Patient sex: F
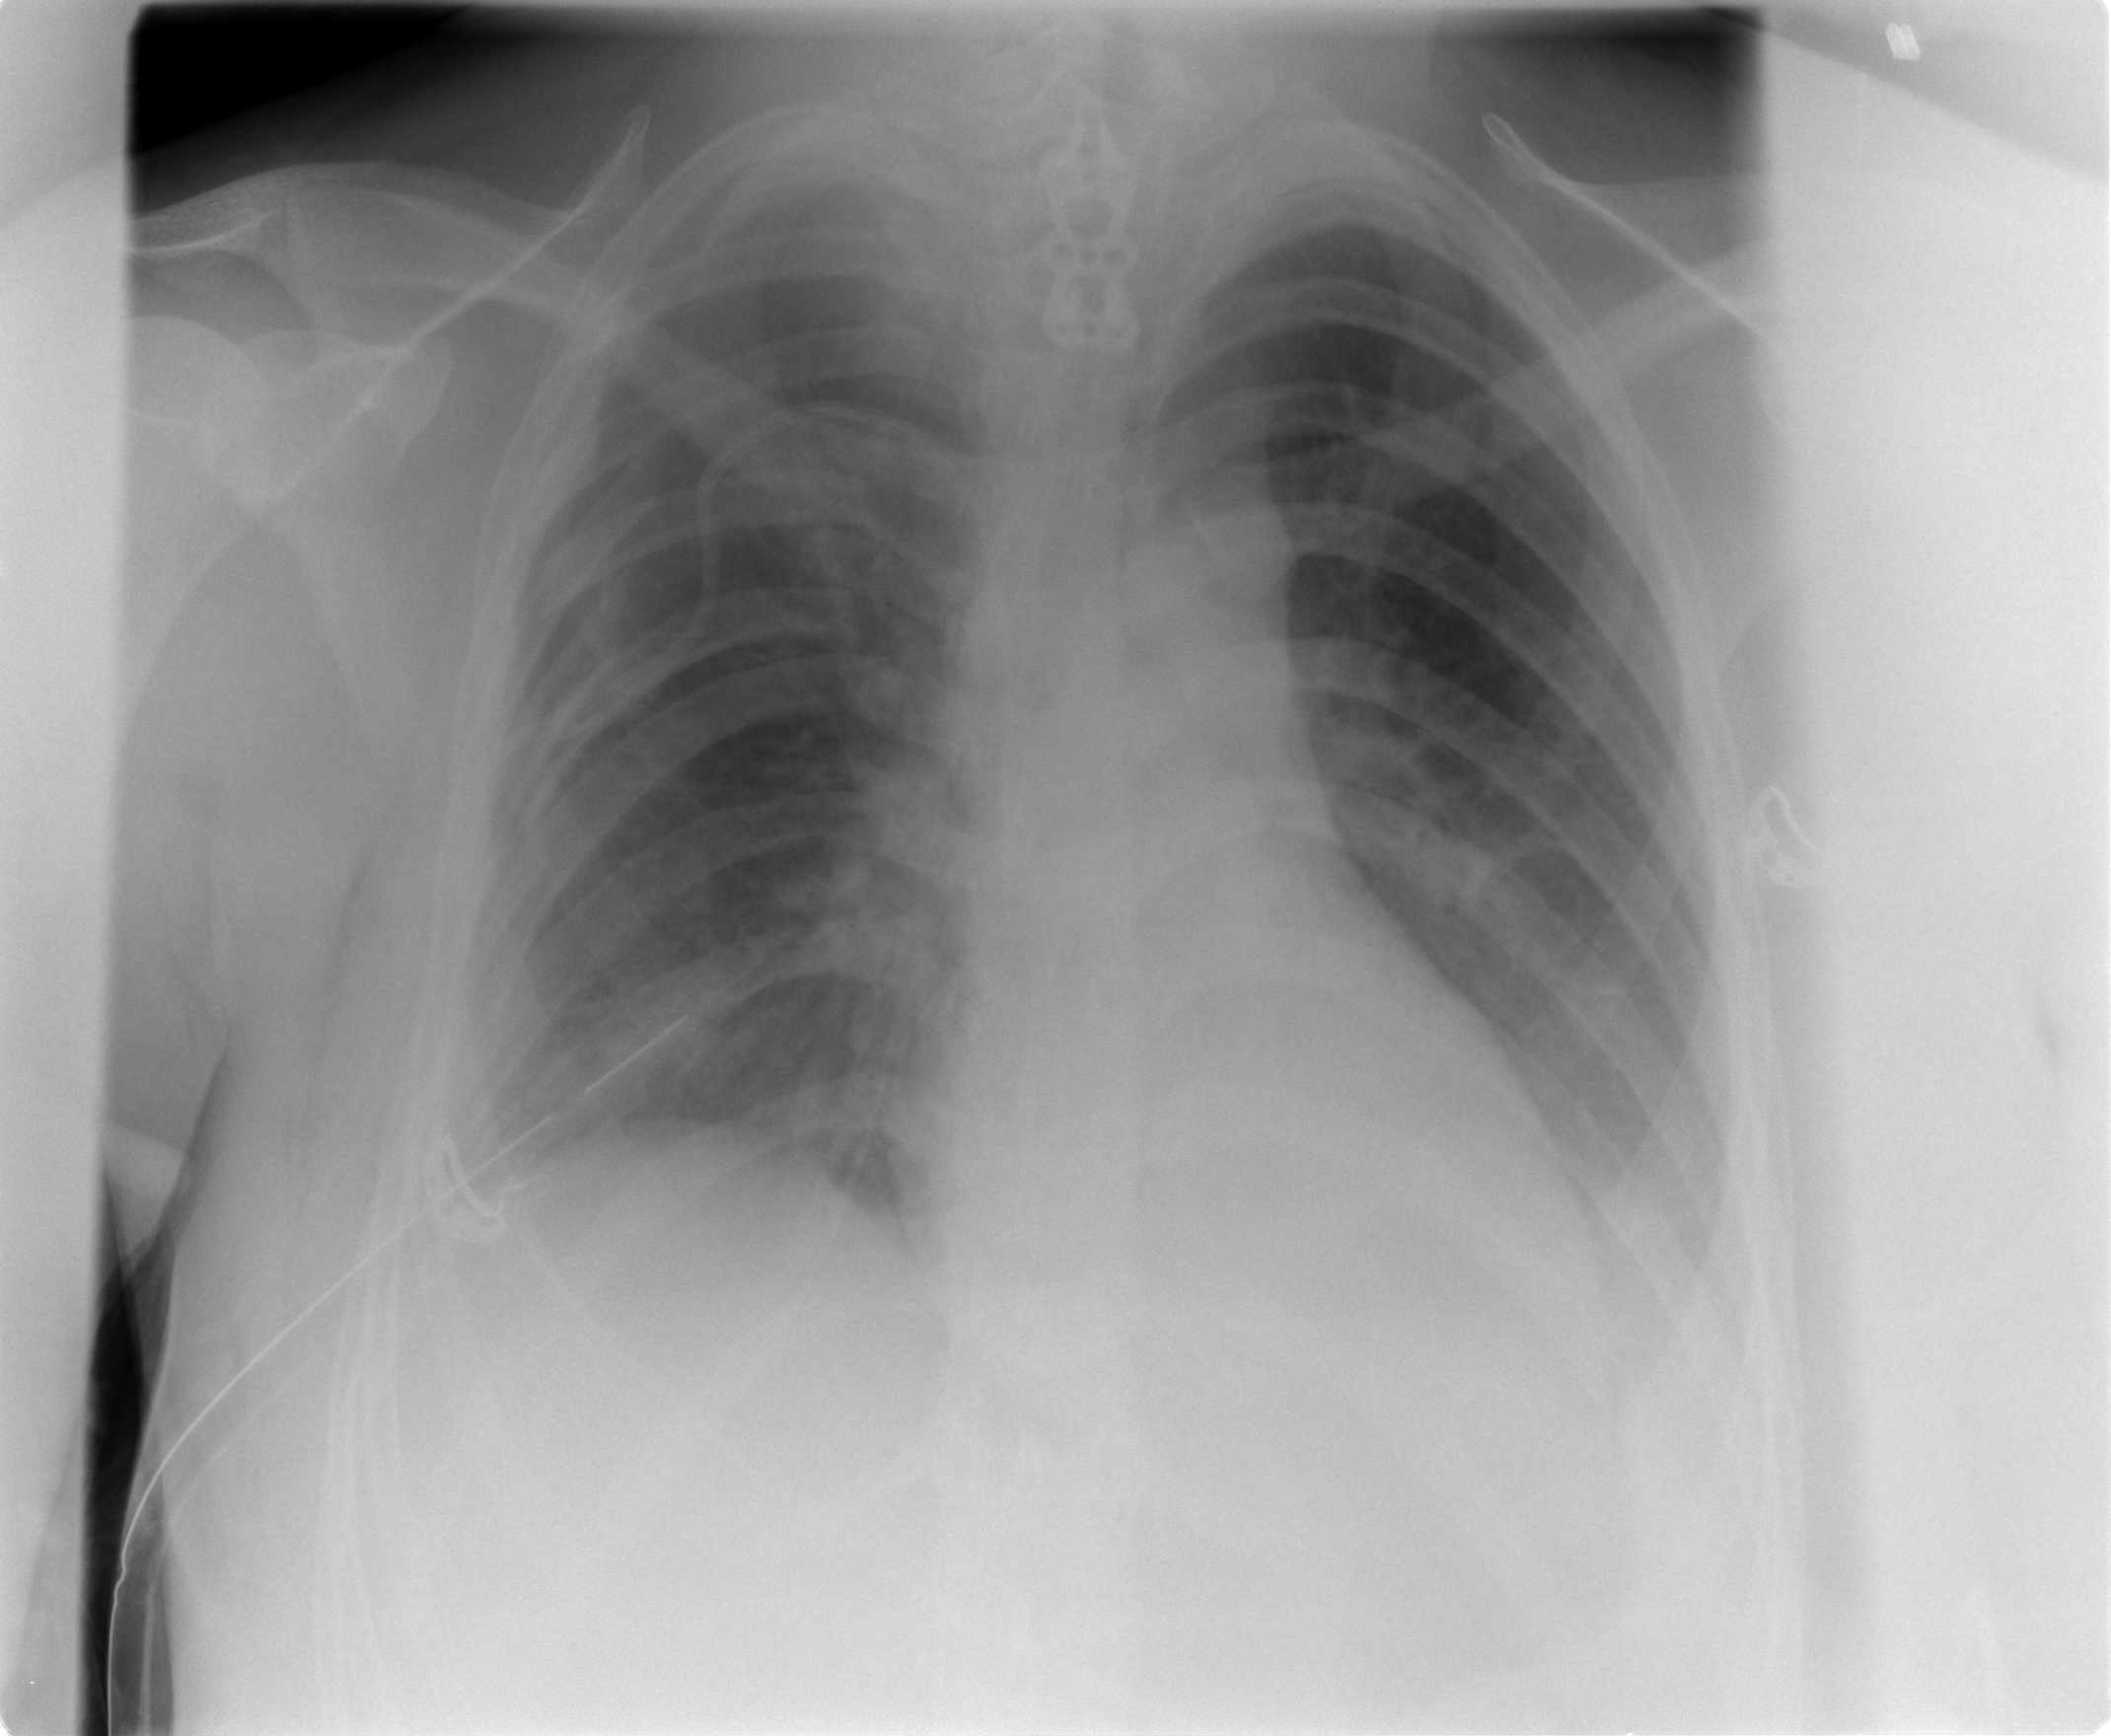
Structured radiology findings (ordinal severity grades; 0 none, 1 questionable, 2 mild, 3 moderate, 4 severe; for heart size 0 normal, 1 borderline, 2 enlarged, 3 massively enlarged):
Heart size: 0
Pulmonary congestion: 2
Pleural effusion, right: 2
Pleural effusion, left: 2
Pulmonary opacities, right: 1
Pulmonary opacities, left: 0
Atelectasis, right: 2
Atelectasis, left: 0